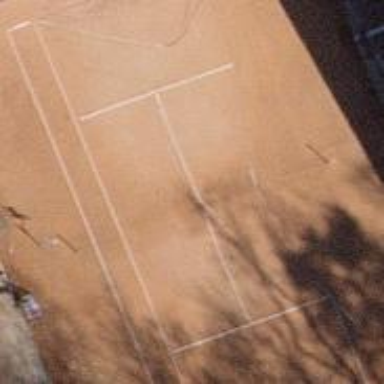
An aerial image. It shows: Tennis court in leisure pitch.